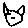
Label: cat